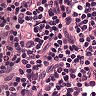
Metastatic tissue present: no